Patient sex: M
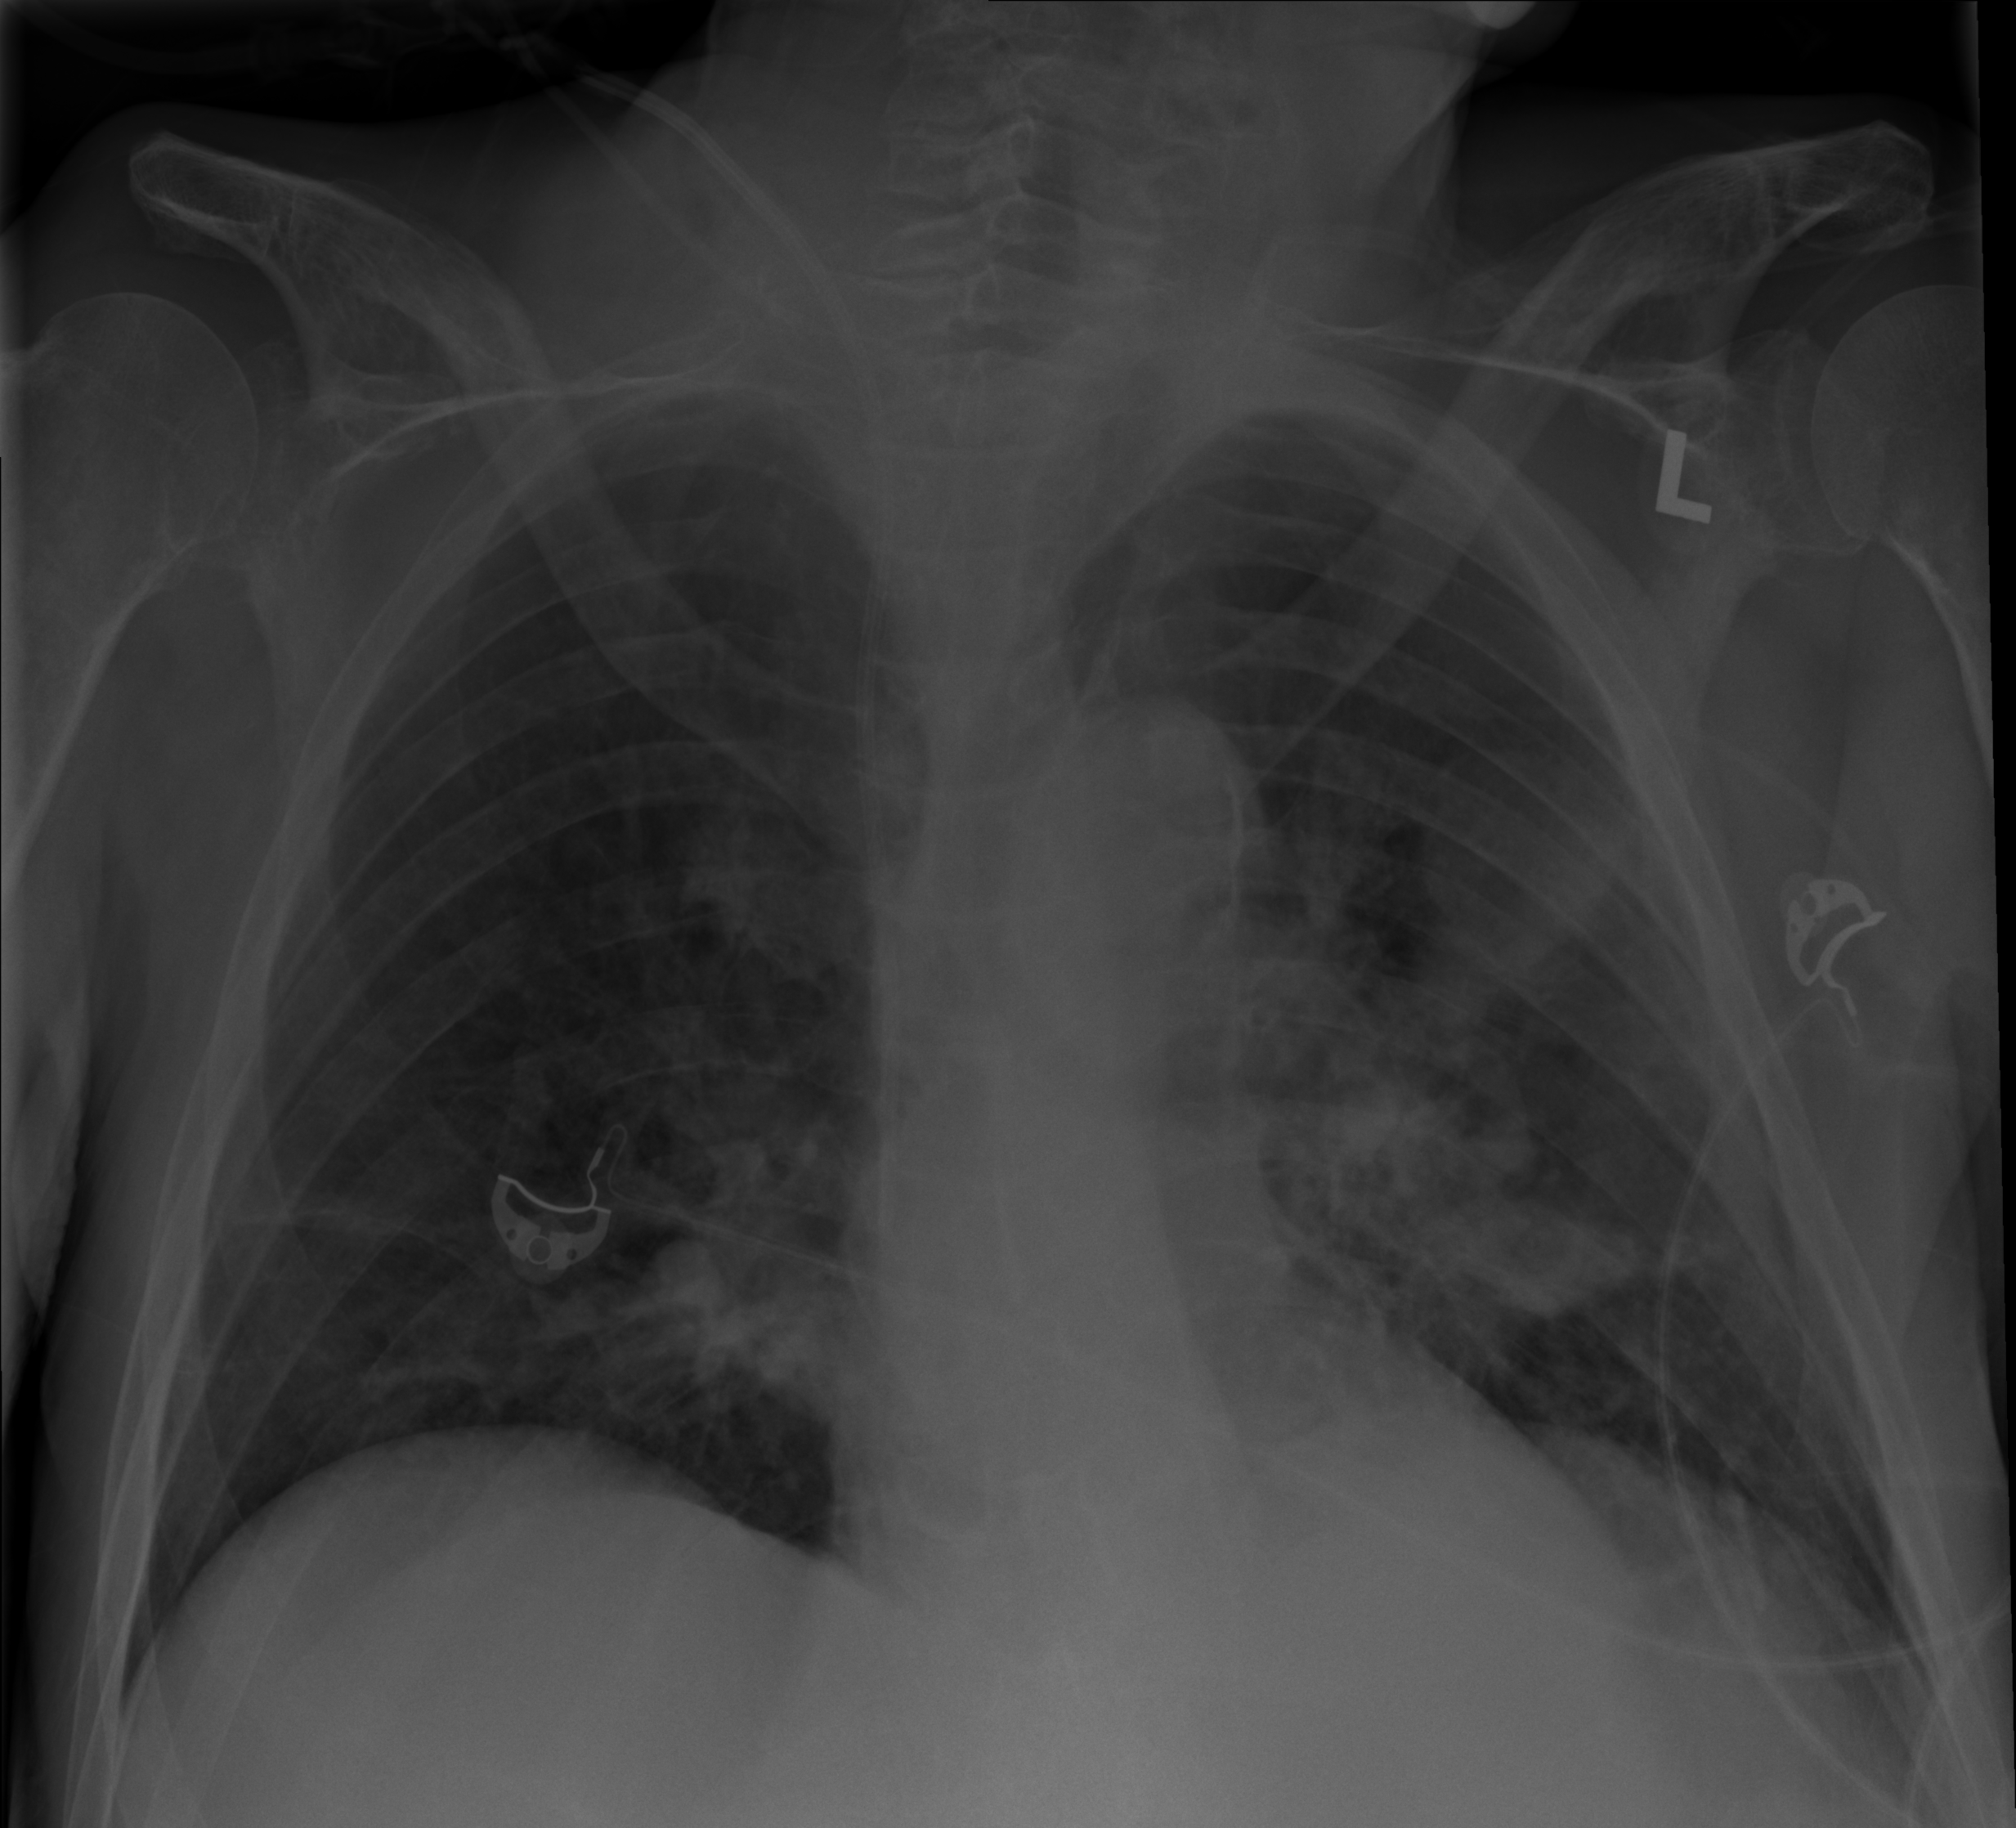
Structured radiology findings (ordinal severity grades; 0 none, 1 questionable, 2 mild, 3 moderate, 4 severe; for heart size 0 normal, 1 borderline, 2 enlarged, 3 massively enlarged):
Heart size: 0
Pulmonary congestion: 0
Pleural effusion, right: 0
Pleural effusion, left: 0
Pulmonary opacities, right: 0
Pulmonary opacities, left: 2
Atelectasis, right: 0
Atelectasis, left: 0